Interaction volume radius: 10 \u00c5
Interaction volume height: 20 \u00c5
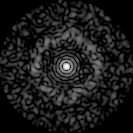
Disorder parameter: 0.8238